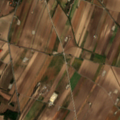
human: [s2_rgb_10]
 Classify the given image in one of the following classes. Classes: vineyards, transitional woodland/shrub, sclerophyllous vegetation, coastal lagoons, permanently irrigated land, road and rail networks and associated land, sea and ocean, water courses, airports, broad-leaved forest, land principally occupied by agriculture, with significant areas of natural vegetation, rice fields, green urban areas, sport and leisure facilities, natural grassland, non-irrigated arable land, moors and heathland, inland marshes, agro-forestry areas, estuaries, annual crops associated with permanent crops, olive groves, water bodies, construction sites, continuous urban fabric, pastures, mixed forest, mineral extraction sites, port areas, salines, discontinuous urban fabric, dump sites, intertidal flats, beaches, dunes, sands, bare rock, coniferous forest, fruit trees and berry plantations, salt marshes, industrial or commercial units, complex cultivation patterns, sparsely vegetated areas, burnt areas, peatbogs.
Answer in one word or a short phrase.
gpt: discontinuous urban fabric, non-irrigated arable land, vineyards